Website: home-depot
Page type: delivery-shipping
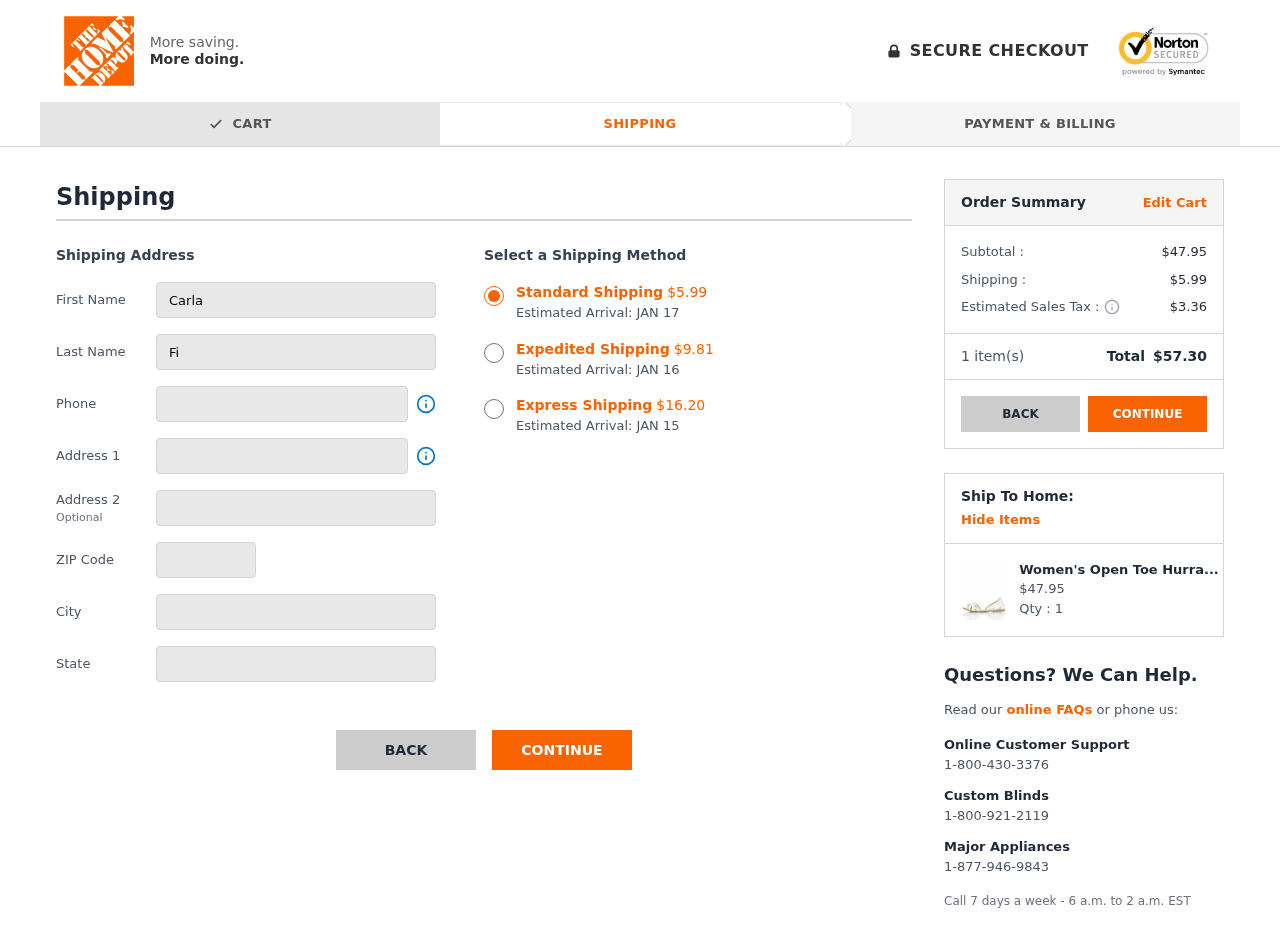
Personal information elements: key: PII_CITY
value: Lewisberg
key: PII_FIRSTNAME
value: Carla
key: PII_LASTNAME
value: Fields
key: PII_PHONE
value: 9209449575
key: PII_POSTCODE
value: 10549
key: PII_STATE
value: Florida
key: PII_STREET
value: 596 Johnson Bridge
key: PII_STREET2
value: Suite 866
Product elements: key: PRODUCT1_NAME
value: Women's Open Toe Hurrache, White, 6 UK
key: PRODUCT1_PRICE
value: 47.95
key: PRODUCT1_QUANTITY
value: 1
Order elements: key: ORDER_SHIPPING_COST_STANDARD
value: $5.99
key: ORDER_DELIVERY_DATE
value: JAN 17
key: ORDER_SHIPPING_COST_EXPEDITED
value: $9.81
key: ORDER_DELIVERY_DATE_EXPEDITED
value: JAN 16
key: ORDER_SHIPPING_COST_EXPRESS
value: $16.20
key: ORDER_DELIVERY_DATE_EXPRESS
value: JAN 15
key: ORDER_SUBTOTAL
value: $47.95
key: ORDER_SHIPPING_COST
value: $5.99
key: ORDER_TAX
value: $3.36
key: ORDER_NUM_ITEMS
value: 1
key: ORDER_TOTAL
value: $57.30